Question: I can not release iOS application because of version error message. Application version is 1.2 now and it is already in App Store I want to update it to version 2.0 but this error message occur:

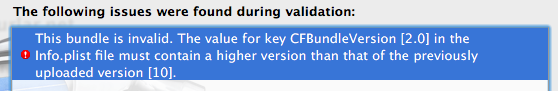
Answer: Try to update the build number also.
To automatically increment the build number read <URL>